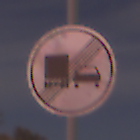
Verkehrszeichen: EndeUeberholverbotKraftfahrzeuge
Umgebung: Outdoor, Suburban
Tageszeit: Night
Wetter: PartlyCloudy
Licht: Artificial
Jahreszeit: NotSpecified
Kontrast: HighContrast